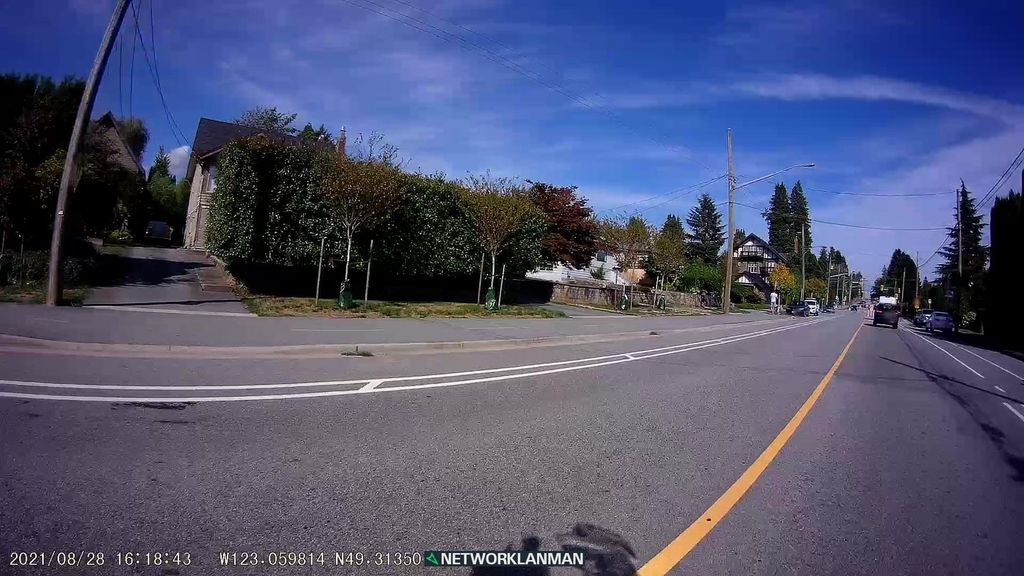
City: vancouver